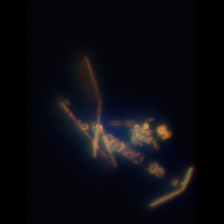
Taxon: Chaetoceros
Group: Diatoms